Question: I see many Core Graphics questions here of course, so if this is a dupe, please forward me to the existing answer.
Inside a scroll view, I have some labels and textfields. The text fields have borders.
What I can't seem to figure out is how to make a padding between the border and the text.
You can see what's happening in this image:

This is the code snippet that's doing this:
'''
roughDate = [[UITextField alloc] init] ;
CGRect tempFrame = CGRectMake(125, 90, 300, 40);
UIEdgeInsets insets = UIEdgeInsetsMake(4, 4, 4, 4);
CGRect roughDateFrame = UIEdgeInsetsInsetRect(tempFrame, insets);
NSLog(@"%@", NSStringFromCGRect(roughDateFrame));
[[roughDate layer] setBorderColor:[[UIColor grayColor] CGColor]];
[[roughDate layer] setBorderWidth:1.0];
[[roughDate layer] setCornerRadius:5];
roughDate.frame = roughDateFrame;
[subview addSubview:roughDate];
'''
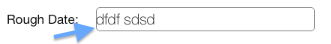
Answer: Use This:
'''
_textField.leftView = [[UIView alloc] initWithFrame:CGRectMake(0, 0, 12, 20)];
_textField.leftViewMode = UITextFieldViewModeAlways;
_textField.background = [[UIImage imageNamed:@"image"] stretchableImageWithLeftCapWidth:7 topCapHeight:17];
'''